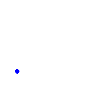
Particle: proton